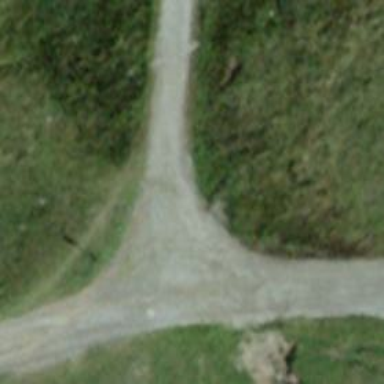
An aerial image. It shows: Guidepost providing information.